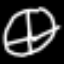
Label: clock